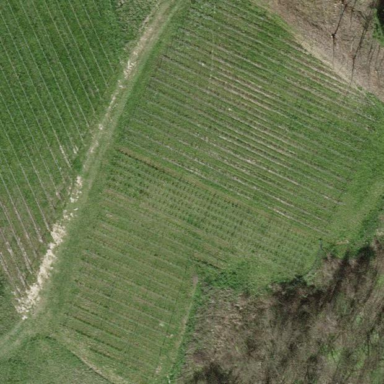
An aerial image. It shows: Beautiful vineyard in the countryside.